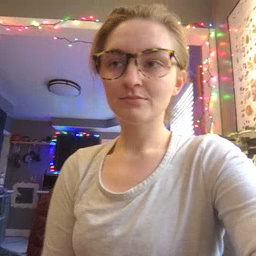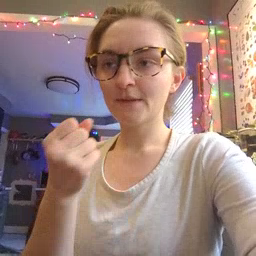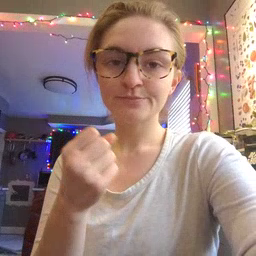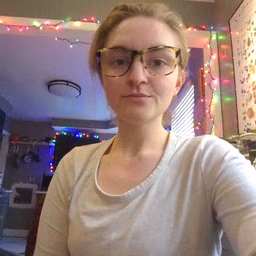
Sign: milk